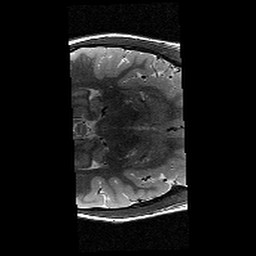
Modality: T2w
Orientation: axial
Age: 12
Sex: female
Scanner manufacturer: siemens
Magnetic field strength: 3 T
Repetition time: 9.23 s
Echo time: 0.067 s